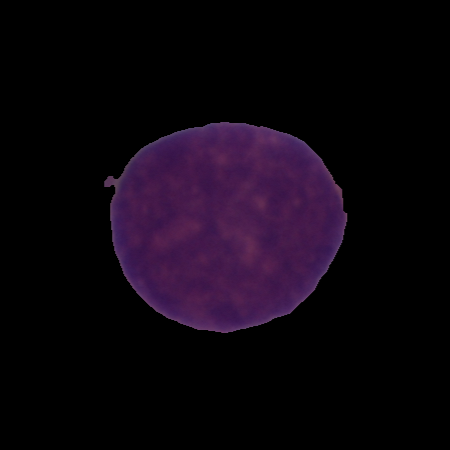
Label: cancer